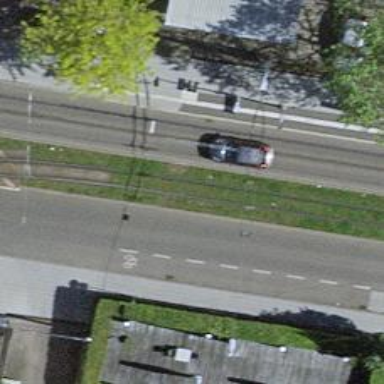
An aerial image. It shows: Tram stop with public transport stop position.